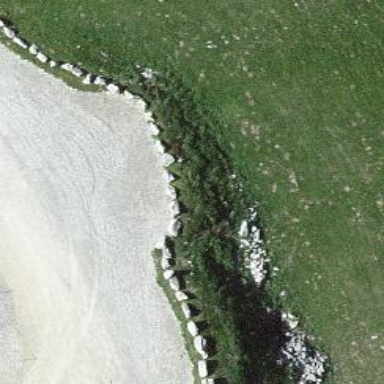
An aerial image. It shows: Block barrier.